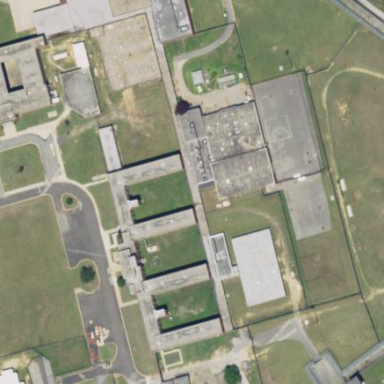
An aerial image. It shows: Prison surrounded by fence.